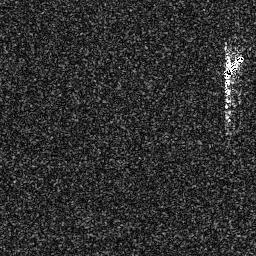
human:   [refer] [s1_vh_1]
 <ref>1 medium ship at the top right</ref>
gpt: <box>[[85, 20, 95, 30, 0]]</box>